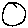
Label: circle